Question: In an extbase extension, I have a FileReference Object. It was created with extension_builder originally.
From The Model:
'''
/**
* apprenticeshipDocument
*
@var \TYPO3\CMS\Extbase\Domain\Model\FileReference
*/
protected $apprenticeshipDocument = NULL;
'''
etc.
In the frontend, '<f:debug>{institution.apprenticeshipDocument}</f:debug>' gives me this:

First Thing: 'originalResource' is missing.
Second: When calling {institution.apprenticeshipDocument.uidLocal} directly, the value is NULL! Although it's said to be 450 above.
Third: Let's say we could get uidLocal, which corresponds to the uid in sys_file.
The googlable solution:
'''
<f:link.page pageUid="{f:uri.image(src:450)}" target="_blank">Text</f:link.page>
'''
doesn't point to the PDF file itself, but to a rendered GIF of the PDF.
All I want to do is output the path to the file ('sys_file.identifier') in a link... there must be a way, mustn't it?
EDIT: Solution provided by Jost:
'''
<f:if condition="{institution.apprenticeshipDocument}">
<li>
<f:link.page pageUid="{institution.apprenticeshipDocument.originalResource.publicUrl}" target="_blank">Text</f:link.page>
</li>
</f:if>
'''
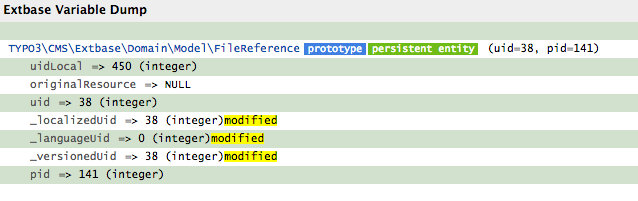
Answer: Files and file references behave a bit different in fluid than usual:
1. They are lazy-loaded, so the originalResource (Extbase file reference) and originalFile (Core file reference) values are NULL before the first access to them. But you can just access them as usual.
2. The value uidLocal of an extbase file reference can't be accessed because there is no getter for it (as of TYPO3 6.2.12 and 7.2).
3. To get the url of a file, use its publicUrl attribute, or use the ViewHelper v:link.typolink from EXT:vhs, like this: <v:link.typolink configuration="{parameter: 'file:{uid}'}>
Linktext
</v:link.typolink>
uid is the id of the file in this case.
4. Many properties of files (especially metadata-properties) are not saved as normal object attributes, but are internally saved into an associative array and then fetched using a magic getter. They are also lazy-loaded. Thus, they usually don't show up as separate properties in variable dumps, and may be not set at all or NULL (same as above).